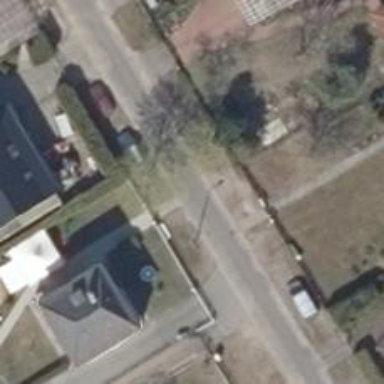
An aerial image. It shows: Footway along the road.